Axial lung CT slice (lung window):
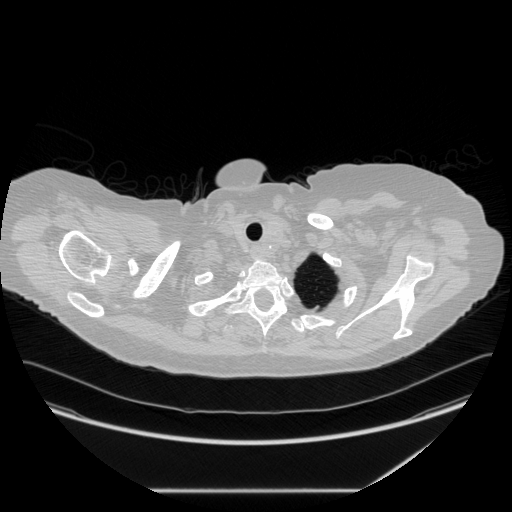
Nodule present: no